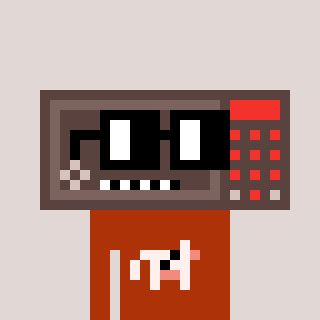
a pixel art character with square black glasses, a wallsafe-shaped head and a hotbrown-colored body on a warm background